Interaction volume radius: 5 \u00c5
Interaction volume height: 20 \u00c5
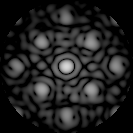
Disorder parameter: 0.3283